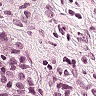
Metastatic tissue present: yes